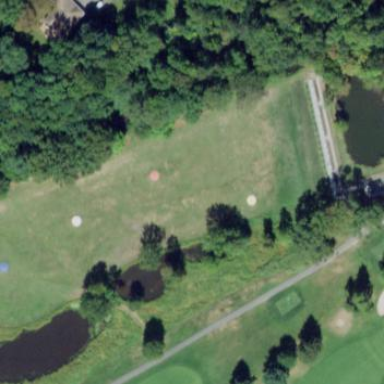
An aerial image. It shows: Rough area on grassy golf course.